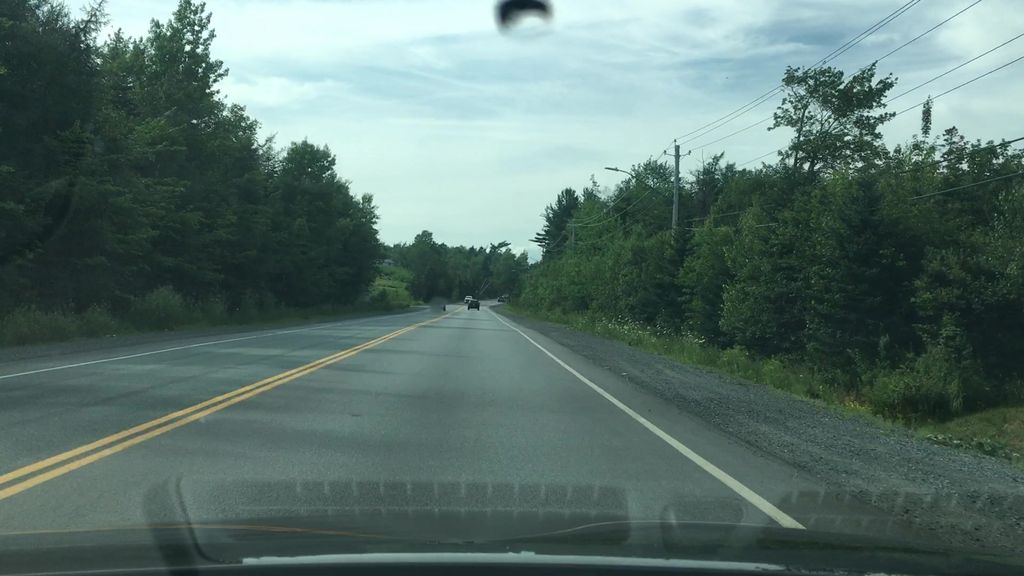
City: halifax